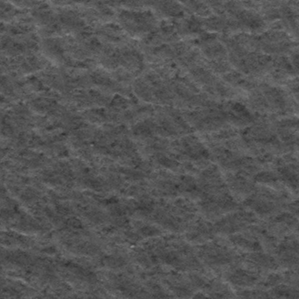
Label: frost